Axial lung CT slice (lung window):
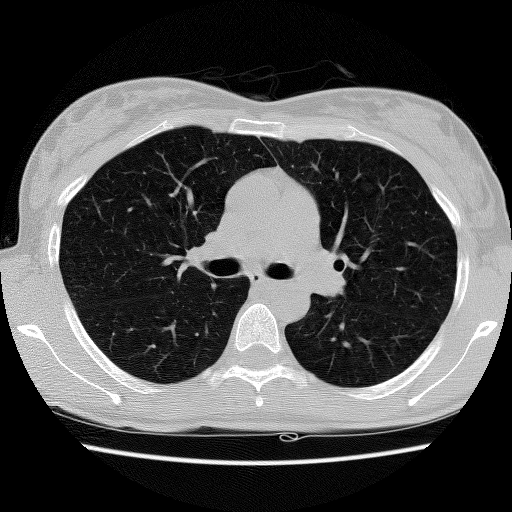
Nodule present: no